Question: Need help in updating the value of the cell automatically based on the last value inserted on the sheet.
Basically, I just wanted the sheet to automatically update the balance (row 1, col I) every time I insert a row below the header (row 2).
The balance should work this way:
running balance (basis is always in row 3) MINUS the issued amount (column D) that has not been listed in columns E to J.
I have tried using this formula:
but whenever i add another row, the basis of running balance will also move to row 4, which instead should remain in row 3 (so i don't have to keep changing the formula every time i add another row).

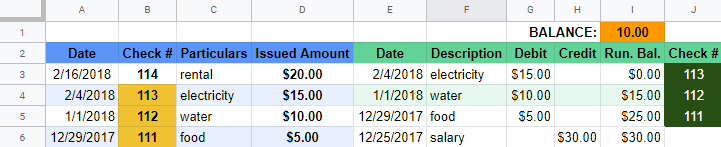
Answer: use 'INDIRECT' to freeze the reference and make it static. example:
'''
=SUM(INDIRECT("A2:A"))
'''